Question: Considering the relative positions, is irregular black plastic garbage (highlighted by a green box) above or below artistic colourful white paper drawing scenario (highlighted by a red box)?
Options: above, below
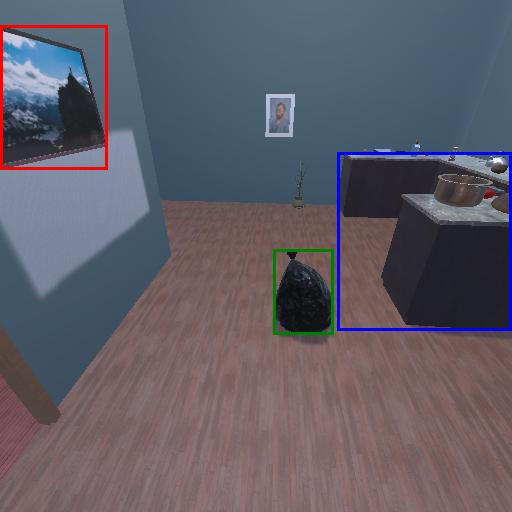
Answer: above